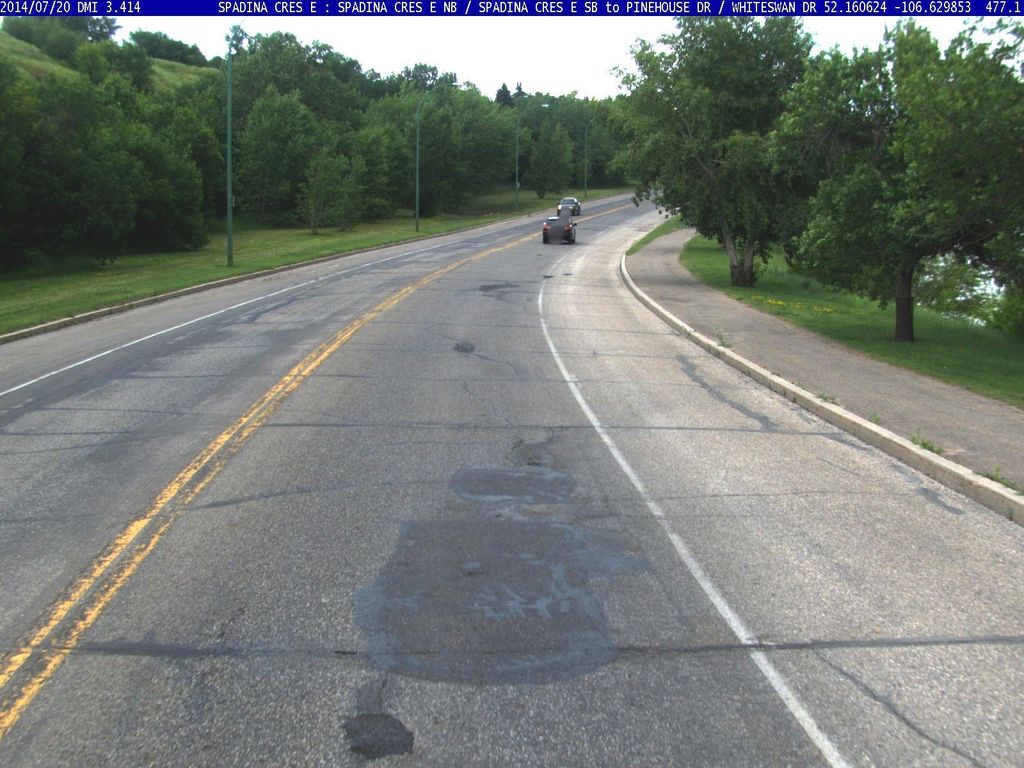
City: saskatoon